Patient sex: F
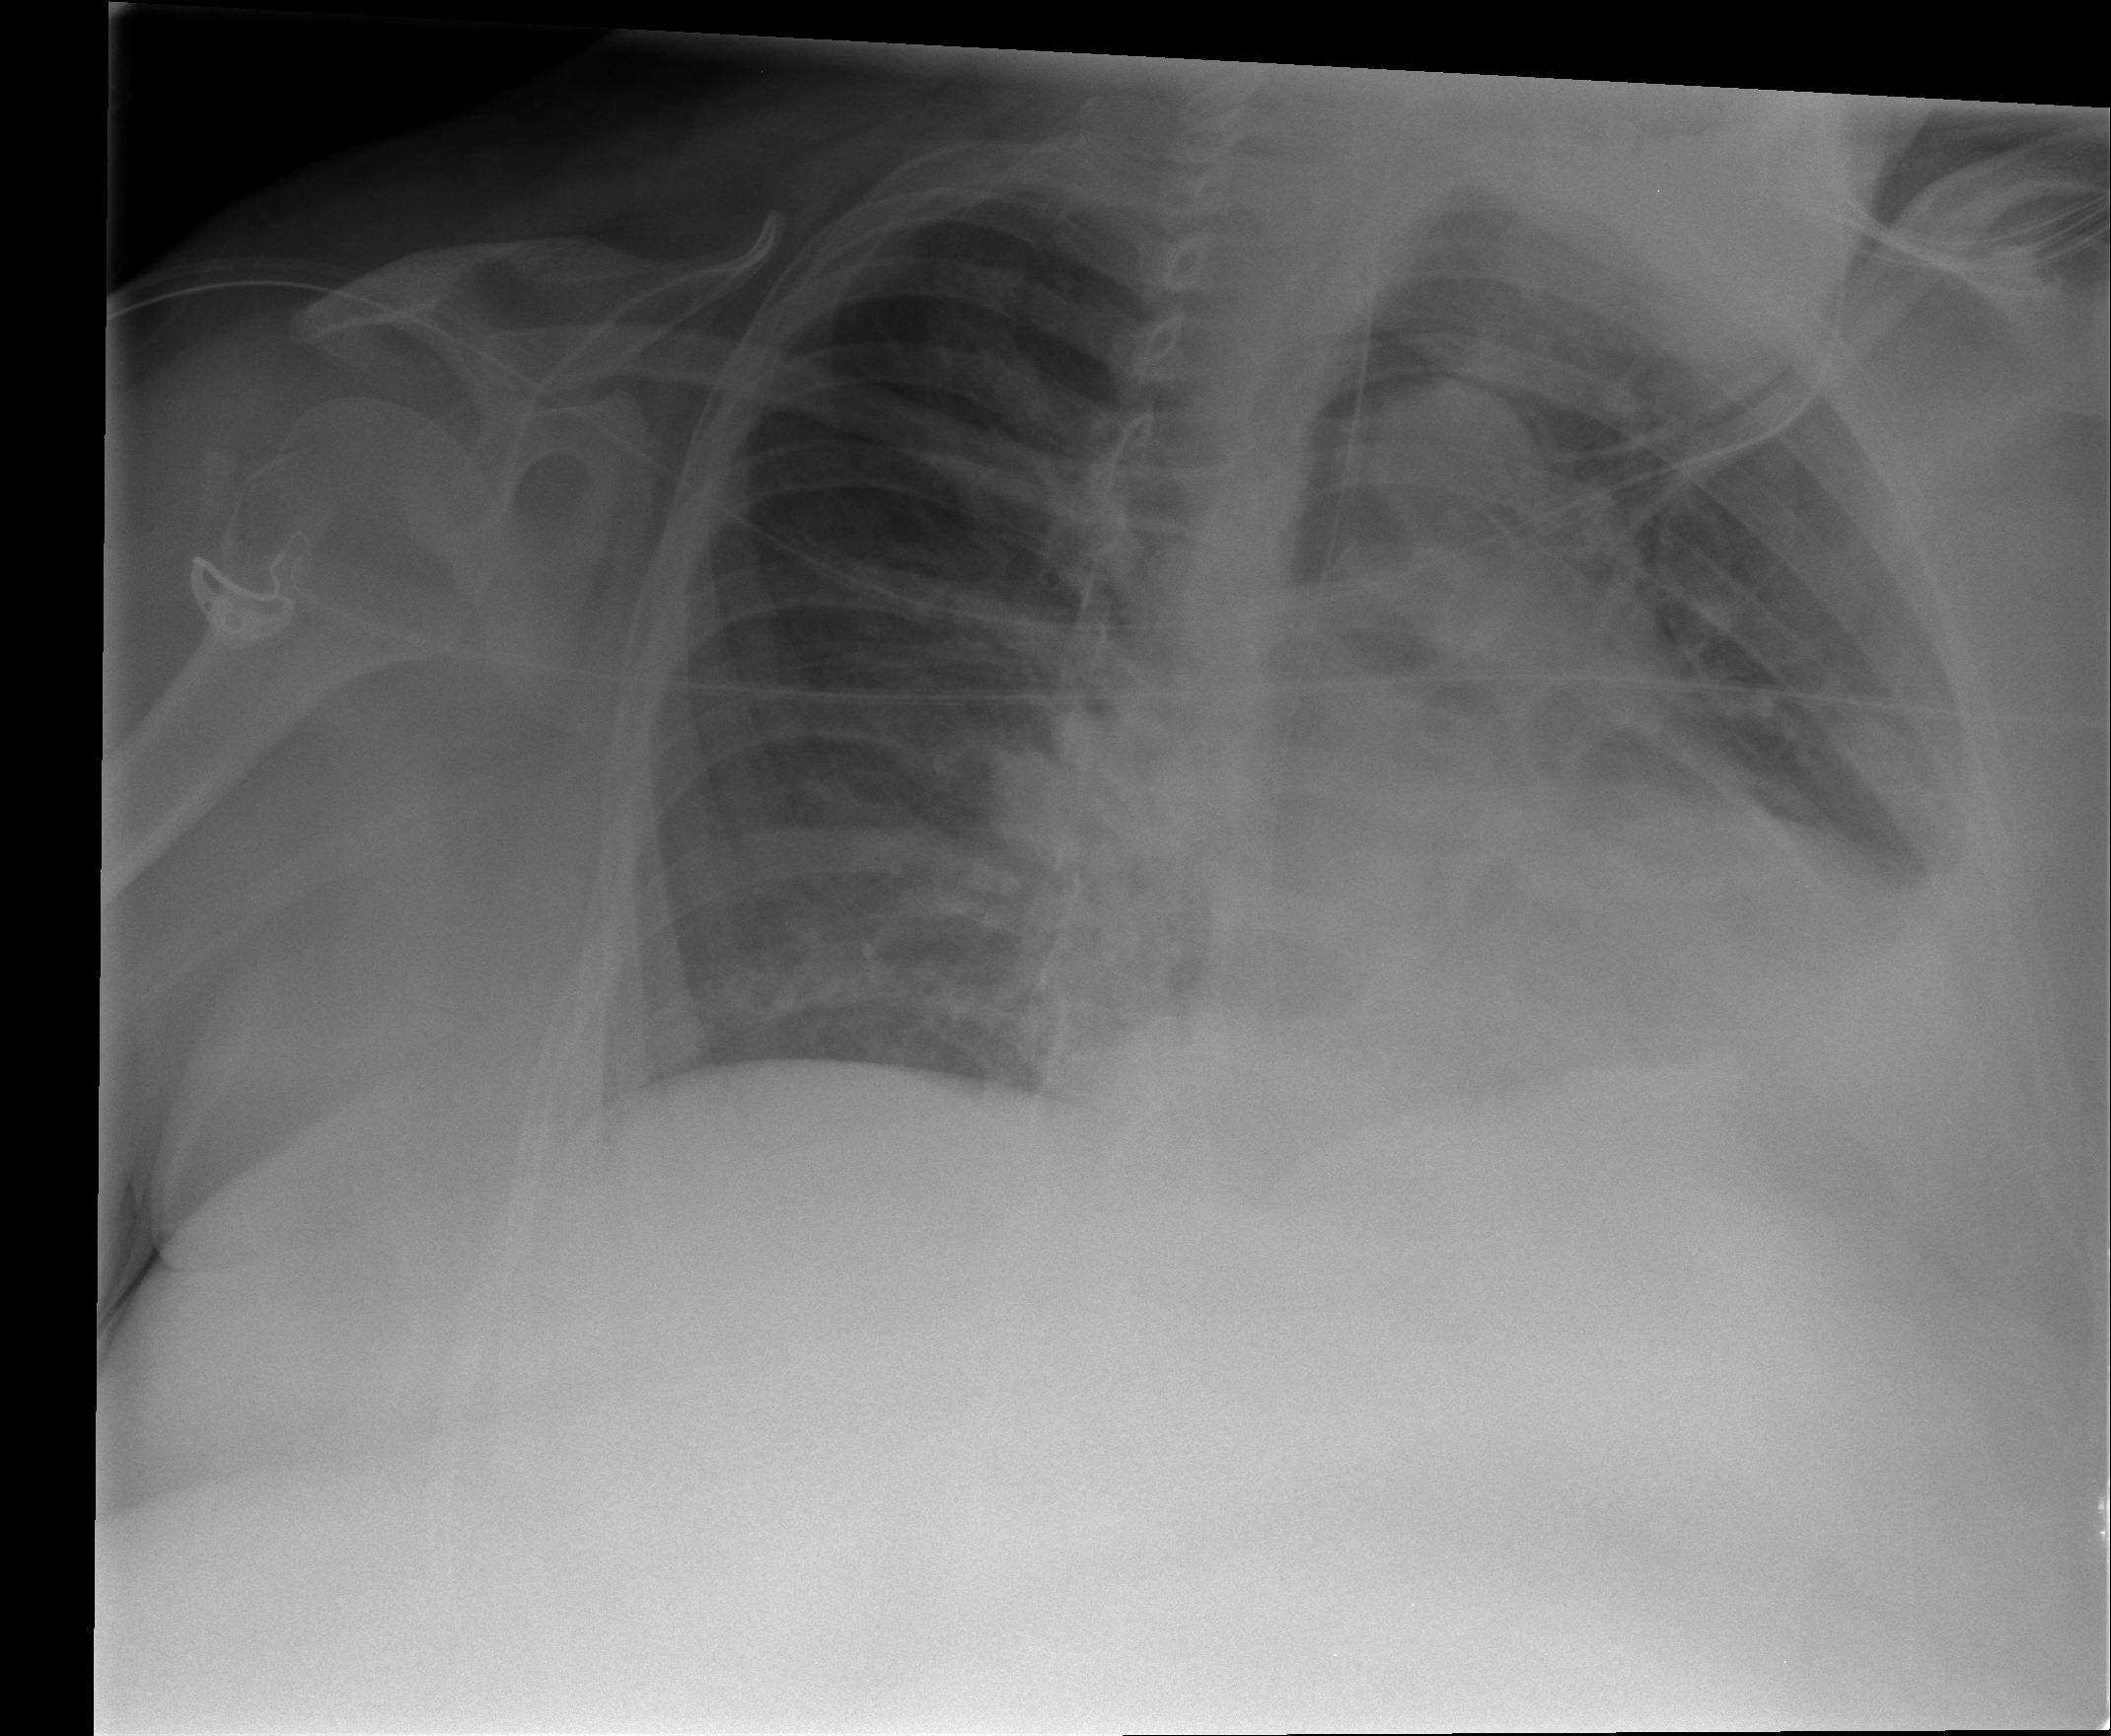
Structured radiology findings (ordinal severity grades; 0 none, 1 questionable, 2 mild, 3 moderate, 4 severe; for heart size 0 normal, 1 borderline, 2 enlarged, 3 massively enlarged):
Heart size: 2
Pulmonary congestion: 0
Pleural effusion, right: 0
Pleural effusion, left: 2
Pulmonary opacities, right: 0
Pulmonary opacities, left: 0
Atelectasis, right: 0
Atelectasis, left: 2